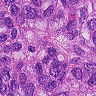
Metastatic tissue present: yes